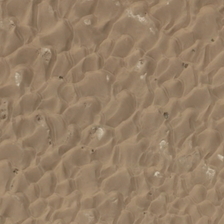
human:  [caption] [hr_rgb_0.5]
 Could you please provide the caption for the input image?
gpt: many ripples like fish scales are in a piece of yellow desert .

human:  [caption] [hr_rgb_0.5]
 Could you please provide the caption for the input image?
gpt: many ripples like fish scales are in a piece of yellow desert .

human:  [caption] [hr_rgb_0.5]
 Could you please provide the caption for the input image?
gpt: many ripples like fish scales are in a piece of yellow desert .

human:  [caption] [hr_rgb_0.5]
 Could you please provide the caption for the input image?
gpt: many ripples like fish scales are in a piece of yellow desert .

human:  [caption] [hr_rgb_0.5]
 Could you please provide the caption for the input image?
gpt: many ripples like fish scales are in a piece of yellow desert .